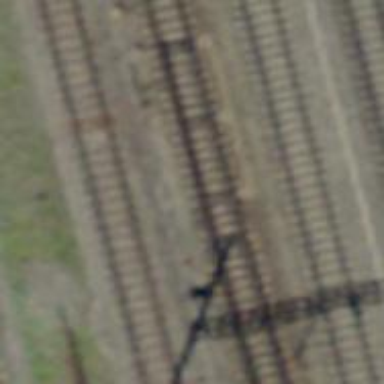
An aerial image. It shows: Railway switch.